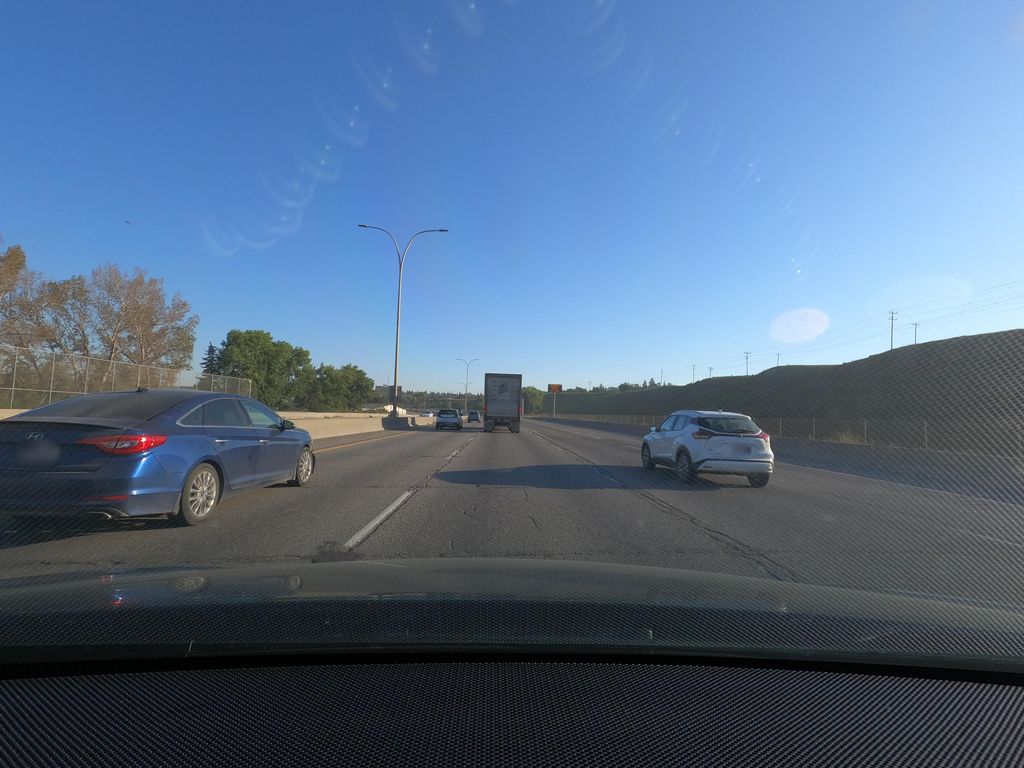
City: calgary